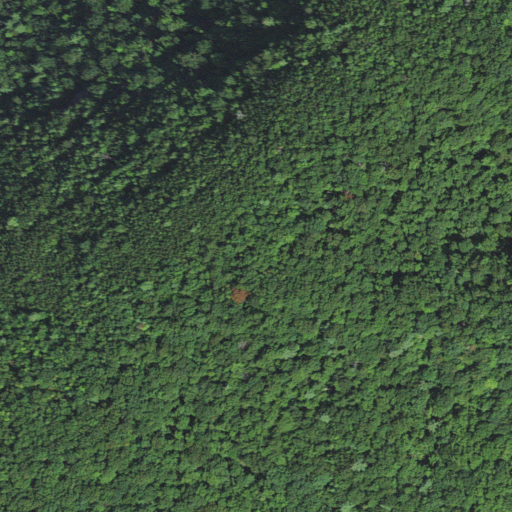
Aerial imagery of mountain in North Carolina named Spring Mountain containing deciduous forest, evergreen forest, and mixed forest